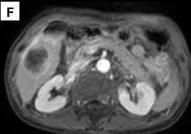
A 63-year-old man with abdominal pain. (D-F) The periphery of the mass was slightly enhanced during the arterial, portal or delayed phase of contrast enhancement.
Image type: radiology (mri)